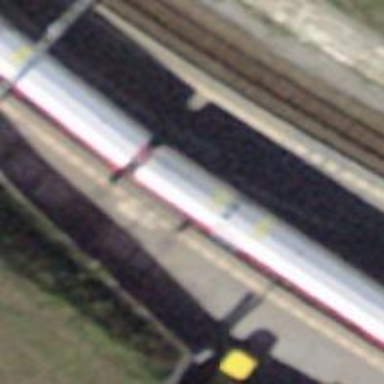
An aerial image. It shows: Railway crossing.